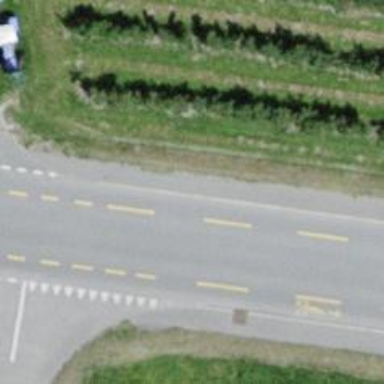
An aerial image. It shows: Unclassified road with asphalt surface. There is designated lane for cyclists.